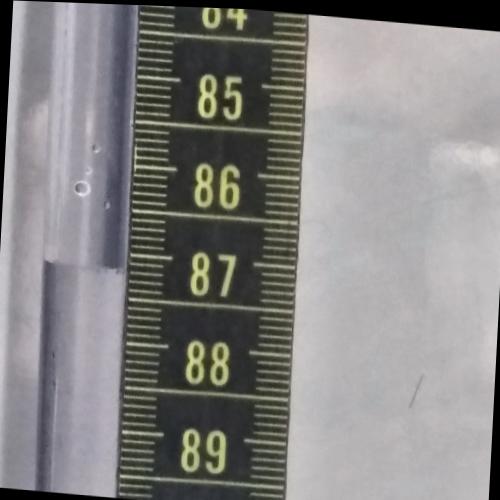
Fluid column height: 87.2 cm